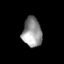
Tissue: prostate
Cell type: Endothelial cells
Senescence score: 0.3368
Nuclear area (px): 554
Mean DAPI intensity: 149.171